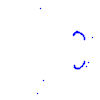
Particle: proton